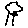
Label: tree